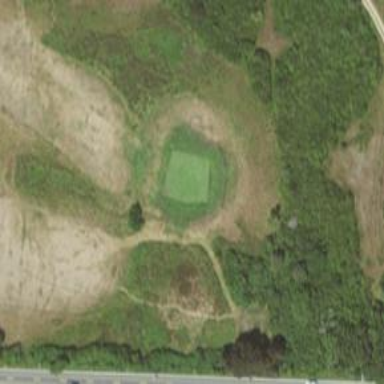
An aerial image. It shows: View of golf hole.